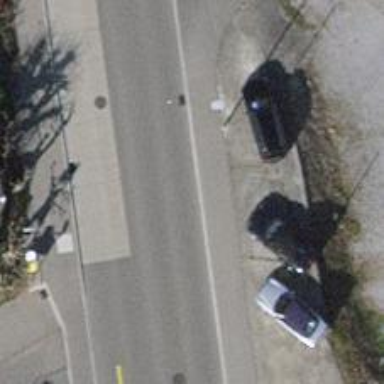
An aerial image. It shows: Secondary road with asphalt surface and sidewalks on both sides.